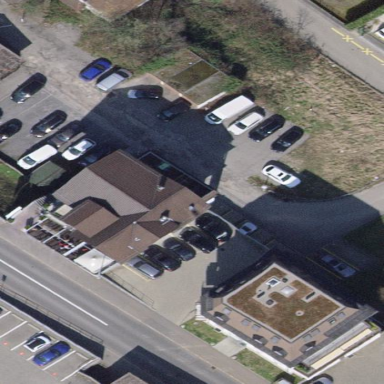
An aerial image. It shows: Restaurant building.